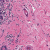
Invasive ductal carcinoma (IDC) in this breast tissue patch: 0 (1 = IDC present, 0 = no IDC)